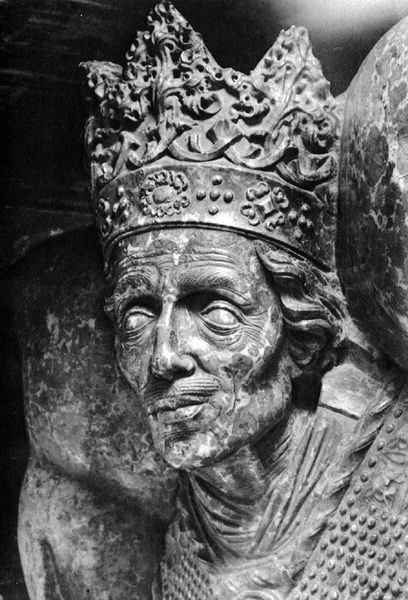
Titel: Krakau, Krönungskathedrale der Hll. Wenzel und Stanislaus
Standort: Krakau (Kraków), Krönungskathedrale (EU - PL)
Schlagwörter: dunkel, kopf, mann, weiß, grau, mund, nase, schwarz, stirn, blick, bart, schnurrbart, augen, falten, gesicht, stein, hals, kirche, figur, gewand, haare, augenbrauen, kinn, krone, lippen, locken, skulptur, statue, bischof, kissen, könig, papst, dekoration, detail, brauen, büste, bronze, wange, schnauzer, foto, knochen, hässlich, stirnfalten, fürst, rüstung, altar, flecken, grab, erzbischof, tiara, schwar, grabmal, monument, kettenhemd, gespitzt